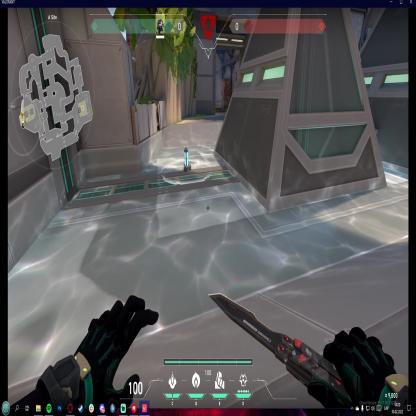
Label: planted spike